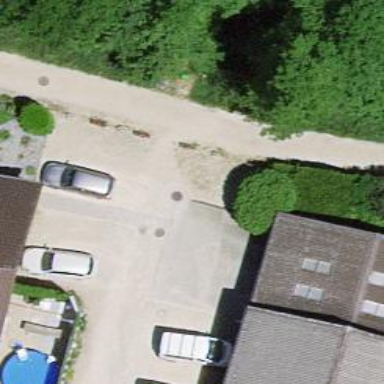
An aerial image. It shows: Bollard barrier.